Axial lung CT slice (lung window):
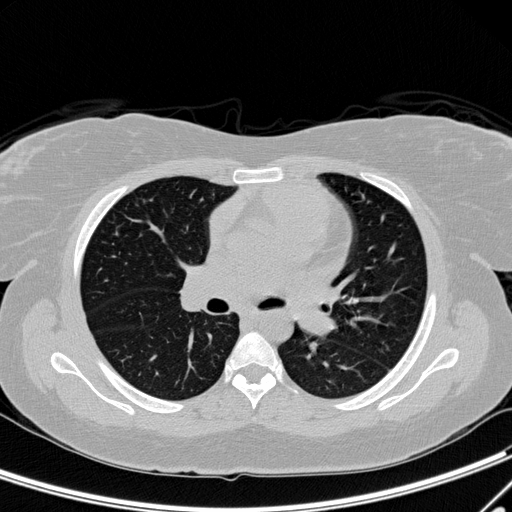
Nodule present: no